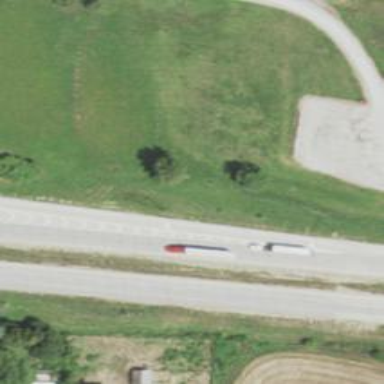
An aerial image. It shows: This image shows trunk highway that functions as expressway.